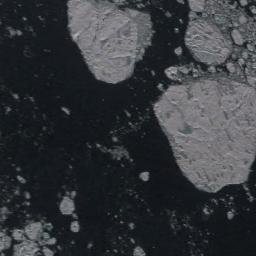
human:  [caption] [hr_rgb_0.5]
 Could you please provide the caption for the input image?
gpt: Several large ice cubes of various sizes and surrounding small pieces of ice float on the deep blue sea .

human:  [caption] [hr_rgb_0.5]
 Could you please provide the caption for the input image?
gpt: Two large pieces of sea ice are next to each other and there are a lot of small pieces of sea ice nearby .

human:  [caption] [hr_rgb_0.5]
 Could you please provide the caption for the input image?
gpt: There are many ice on the dark green sea .

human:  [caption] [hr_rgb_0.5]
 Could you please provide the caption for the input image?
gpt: There are sea ice of different shapes and sizes .

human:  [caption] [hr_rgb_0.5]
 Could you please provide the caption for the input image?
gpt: There are some pieces of sea ice .